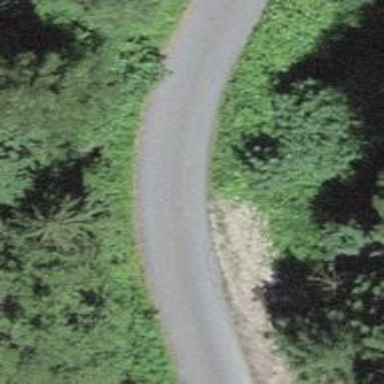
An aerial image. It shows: Asphalt driveway with track type of grade1. This road is classified as track and is used for service purposes.